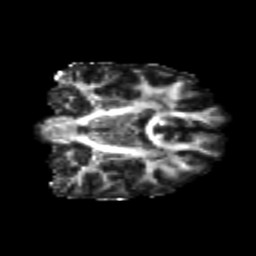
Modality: FA
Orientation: coronal
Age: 21
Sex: female
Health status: healthy
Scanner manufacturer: philips
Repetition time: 7.384 s
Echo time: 0.08599 s